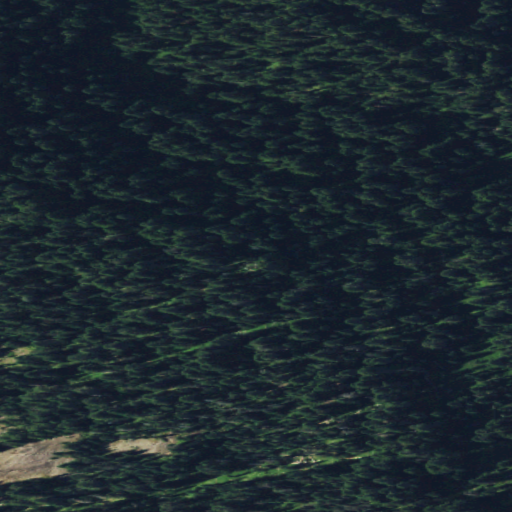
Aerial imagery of ridge(s) in Washington named Cowlitz Divide containing only evergreen forest